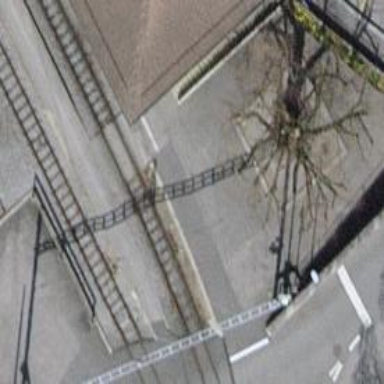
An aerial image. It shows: Narrow-gauge railway with single track. The railway is electrified with contact line.